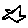
Label: star